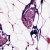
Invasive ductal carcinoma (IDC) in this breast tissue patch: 0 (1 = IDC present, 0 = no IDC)